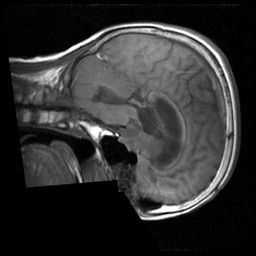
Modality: T1w
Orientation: sagittal
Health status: ill
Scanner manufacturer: siemens
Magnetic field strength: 1.5 T
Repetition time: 0.4 s
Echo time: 0.014 s